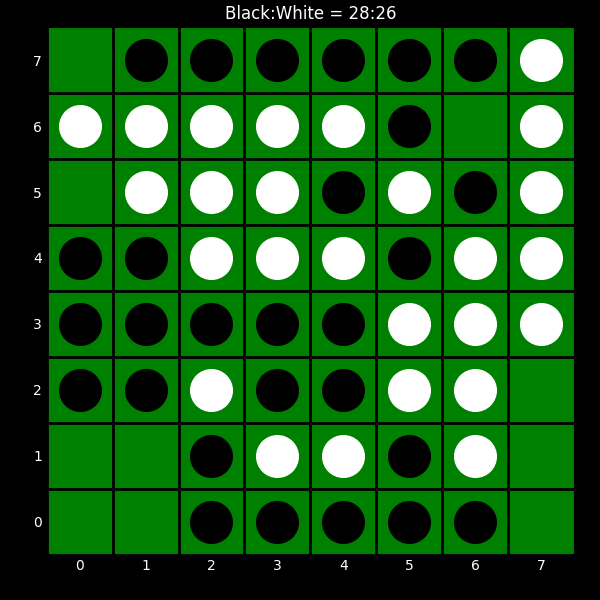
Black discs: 28
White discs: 26